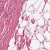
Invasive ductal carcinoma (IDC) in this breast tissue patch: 0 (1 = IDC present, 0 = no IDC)